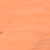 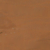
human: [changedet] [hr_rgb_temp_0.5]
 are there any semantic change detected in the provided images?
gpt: No change was made in this area.